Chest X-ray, AP view. Patient: 16 years old, sex F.
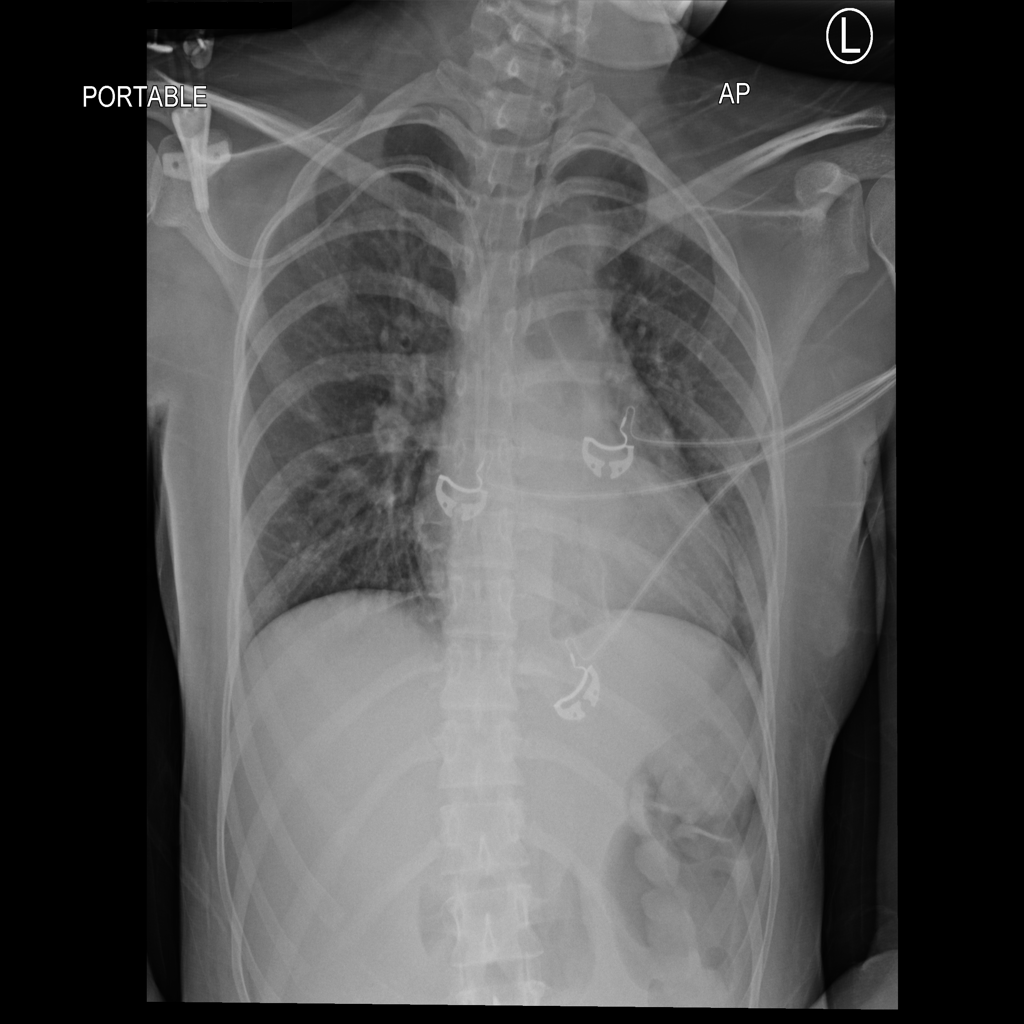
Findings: No Finding